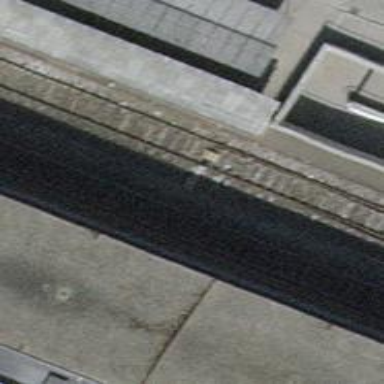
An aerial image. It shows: Railway switch.